Question: I'm used to use node and npm with linux, I've got to use Windows now.
I installed Node.js, but when I'm writing "npm info", all of the lines he say me are preceded by a red "Err!".
Is it normal ?
Link of screenshot :
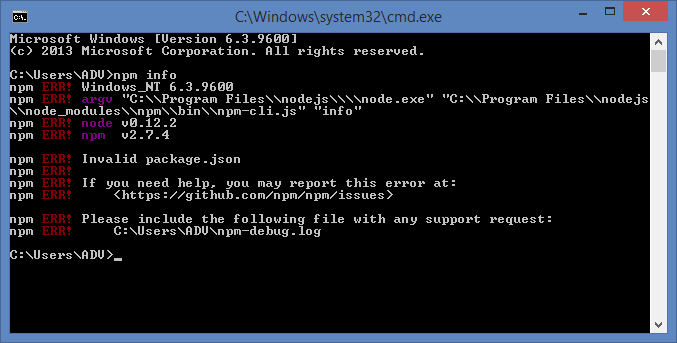
Answer: You need to create a 'package.json' file. You can do 'npm init' in the console which will ask you a few questions then write a 'package.json' file, the error should then disappear.
More information on 'package.json' here:
<URL>
'npm info' shows information about installed modules, so your usage would be 'npm info <package-name>' for example.